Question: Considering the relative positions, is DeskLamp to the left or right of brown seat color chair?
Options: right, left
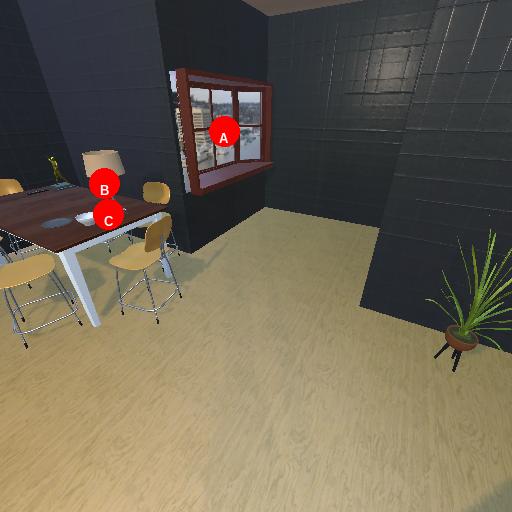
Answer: right